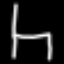
Label: chair